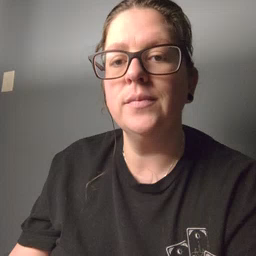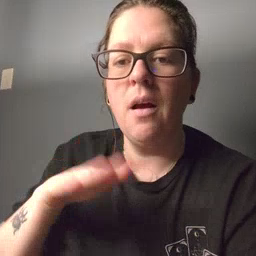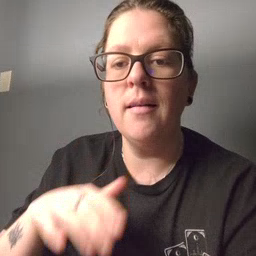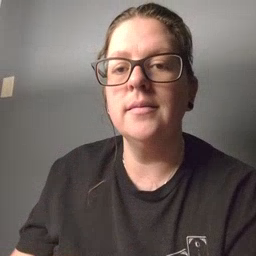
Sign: on